Question: CJUIDatePicker not filtering value for dd/mm/yyyy format but filtering if i gave DB date format manually like shown in image, I have attached all codes including View and Model for Search panel and Date Widget, Please look into this,
My Model Search(),
'''
public function search()
{
// @todo Please modify the following code to remove attributes that should not be searched.
$criteria=new CDbCriteria;
$criteria->compare('crm_base_contact_id',$this->crm_base_contact_id);
$criteria->compare('name',$this->name,true);
$Date = date('Y-m-d',strtotime($this->created)); // get proper Y-m-d
$startOfDay = $Date . ' 00:00:00'; // from start of the day
$endOfDay = $Date . ' 23:59:59'; // until end of the day
// the rows between these
$criteria->addBetweenCondition('created', strtotime($startOfDay) , strtotime($endOfDay) );
$criteria->compare('createdby',$this->createdby,true);
$criteria->compare('description',$this->description);
$criteria->compare('is_active',$this->is_active);
return new CActiveDataProvider($this, array(
'criteria'=>$criteria,
));
}
'''
My View for CGridView,
'''
<?php $this->widget('zii.widgets.grid.CGridView', array(
'id'=>'basecontact-grid',
'dataProvider'=>$model->search(),
//'filter'=>$model,
'columns'=>array(
array('class'=>'CButtonColumn',),
'name',
'crm_base_contact_id',
array(
'name'=>'is_active',
'filter'=>CHtml::dropDownList('Event[is_active]', '',
array(
''=>'',
'1'=>'Y',
'0'=>'N',
)
),
'value' =>'($data->is_active==1)?"Y":"N"',
),
'created',
'createdby',
'description',
),
)); ?>
'''
My View Code for Search column,
'''
<?php $this->widget('zii.widgets.jui.CJuiDatePicker',array(
'model'=>$model,
'id'=>'Search-Created',
'attribute'=>'created',
'options'=>array(
'dateFormat'=>'dd/mm/yy',
'showAnim'=>'fold',
'buttonImage'=>Yii::app()->baseUrl.'/images/icons.date.png',
'buttonImageOnly'=>true,
'buttonText'=>'',
'showAnim'=>'fold',
'showOn'=>'button',
'showButtonPanel'=>false,
),
));?>
'''

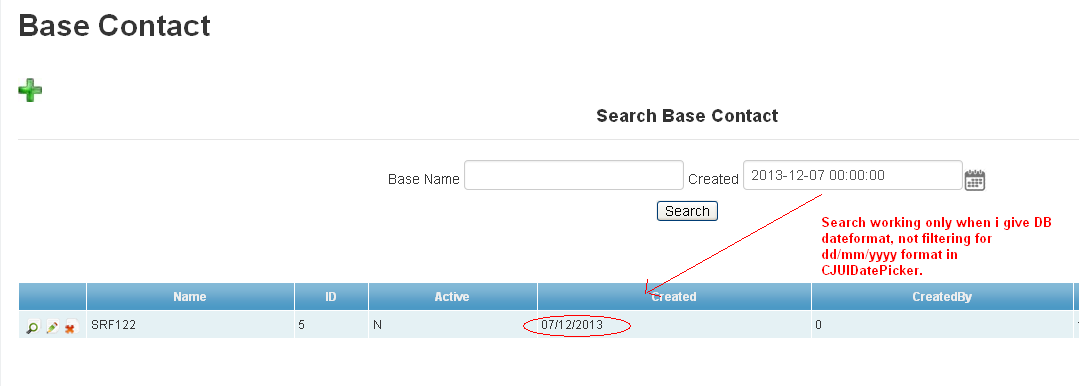
Answer: you should probably change the date format. set it like this, 'dateFormat'=>'dd-mm-yy',
'''
$this->widget('zii.widgets.jui.CJuiDatePicker', array(
'model'=>$model,
'attribute'=>'dob',
// additional javascript options for the date picker plugin
'options' => array(
'showAnim' => 'fold',
'dateFormat'=>'dd/mm/yyyy',
),
'htmlOptions' => array(
'style' => 'height:20px;'
),
));
'''
In your model, define it as following, in my case dob is the attribute name. you can have your own instead.
This will change your dateformat from "dd/mm/yyyy" to "yyyy-mm-dd internally before you run any find.
Ref : <URL>
'''
protected function beforeFind()
{
$this->dob=date('Y-m-d', strtotime($this->dob));
parent::beforeFind();
}
'''
Replace your search method with this,
'''
public function search() {
// @todo Please modify the following code to remove attributes that should not be searched.
$criteria = new CDbCriteria;
$criteria->compare('crm_base_contact_id', $this->crm_base_contact_id);
$criteria->compare('name', $this->name, true);
$criteria->compare('created', '07/12/2013'); //date('Y-m-d', strtotime($this->created))
$criteria->compare('createdby', $this->createdby, true);
$criteria->compare('description', $this->description);
$criteria->compare('is_active', $this->is_active);
return new CActiveDataProvider($this, array(
'criteria' => $criteria,
));
}
'''
change this line '$criteria->compare('created', '07/12/2013');' to
'''
$criteria->compare('created', date('Y-m-d', strtotime($this->created));
'''